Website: macys
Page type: delivery-shipping
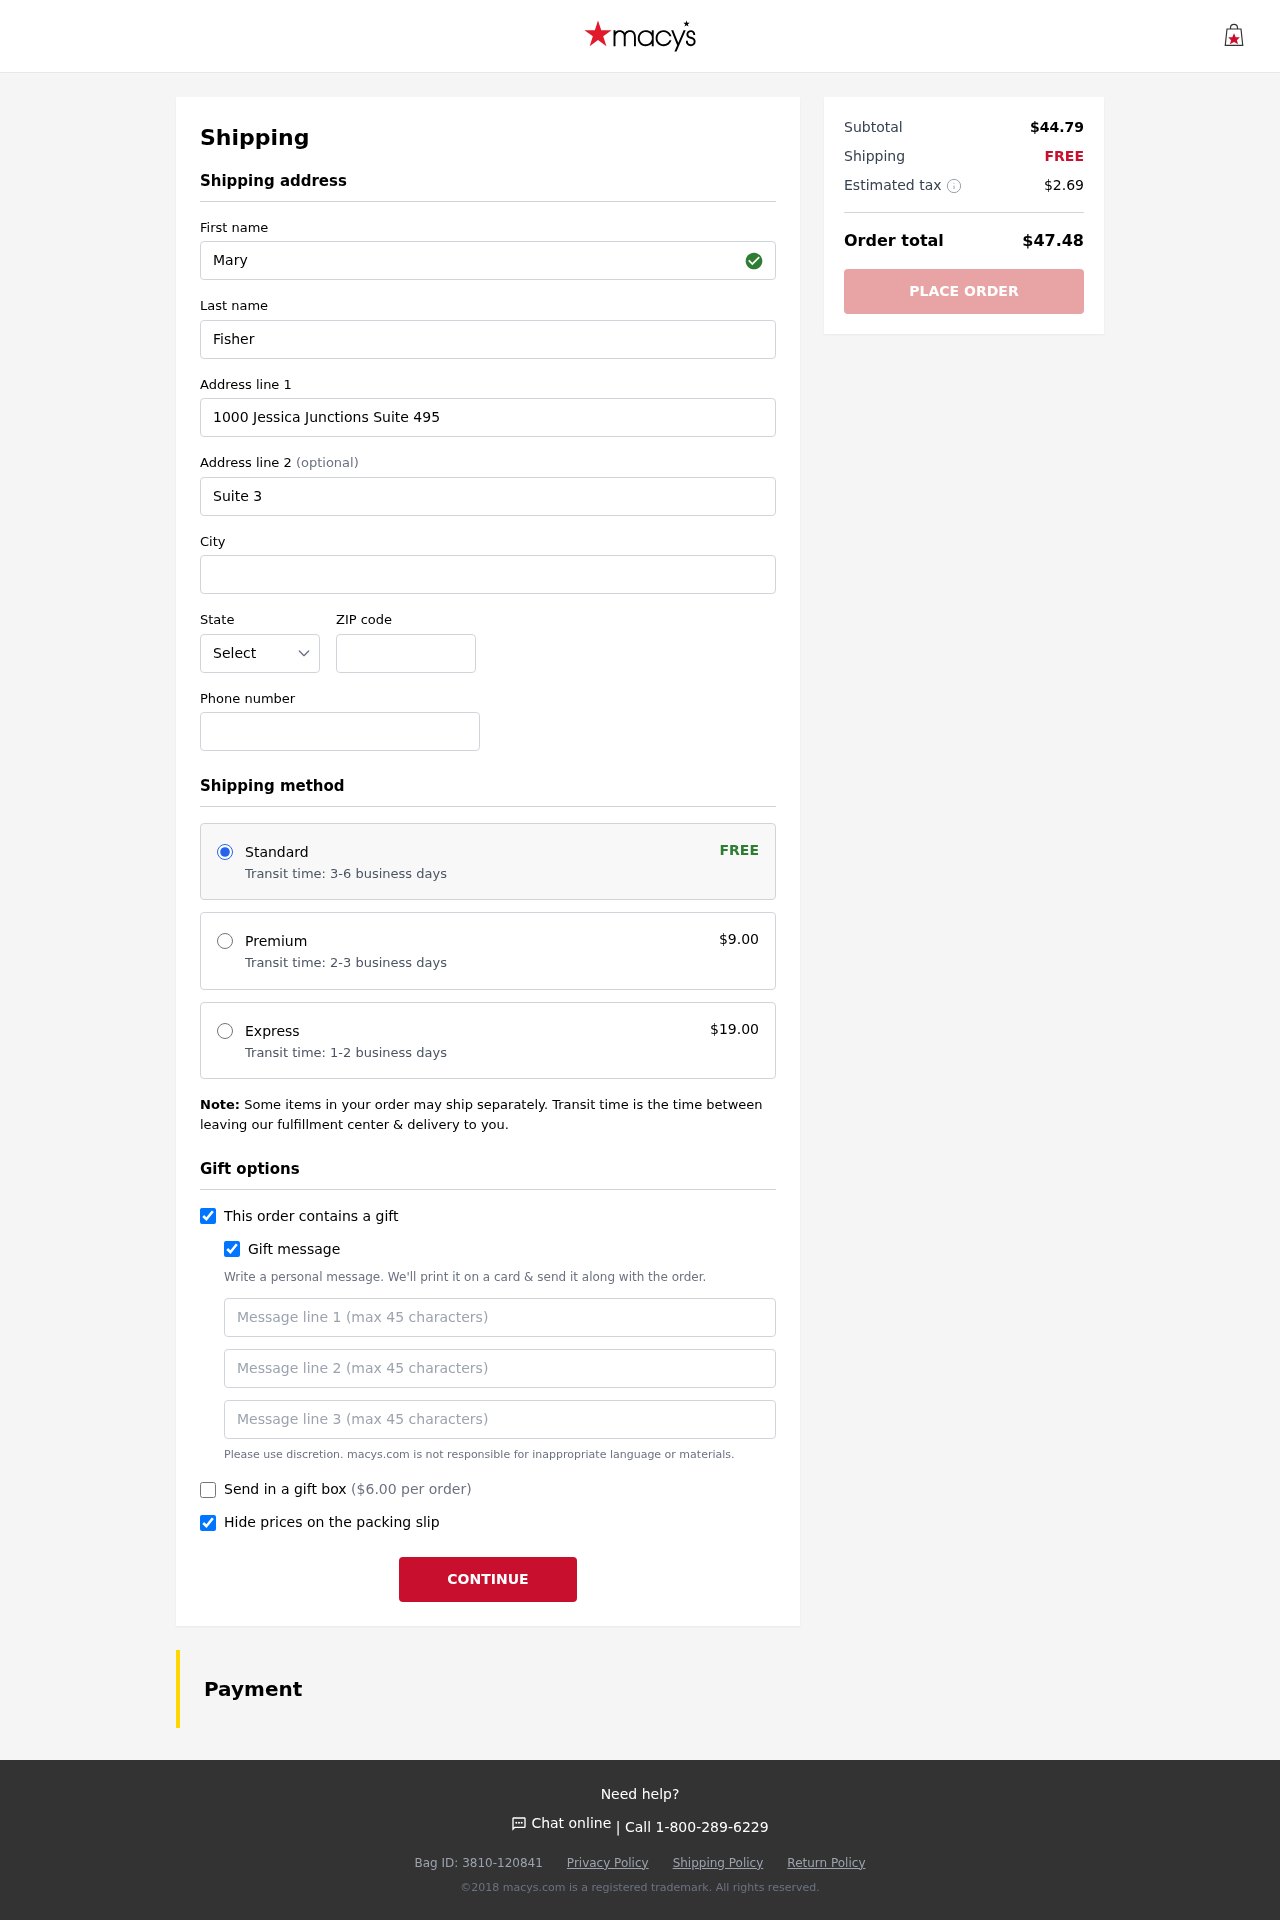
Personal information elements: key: PII_STATE_ABBR
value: IN
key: PII_FIRSTNAME
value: Mary
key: PII_LASTNAME
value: Fisher
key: PII_STREET
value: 1000 Jessica Junctions Suite 495
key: PII_STREET2
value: Suite 345
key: PII_CITY
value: Gonzalezville
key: PII_POSTCODE
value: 39894
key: PII_PHONE
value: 9464519463
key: PII_GIFT_MESSAGE
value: Hey Elizabeth, I saw these stunning sandals and immediately thought of you! I know how much you love adding a little sparkle to your outfits, and I hope they bring you as much joy as you bring to all of us. Enjoy!  Mary
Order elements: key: ORDER_SHIPPING_STANDARD
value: Transit time: 3-6 business days
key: ORDER_SHIPPING_COST
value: FREE
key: ORDER_SHIPPING_PREMIUM
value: Transit time: 2-3 business days
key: ORDER_SHIPPING_PREMIUM_PRICE
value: $9.00
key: ORDER_SHIPPING_EXPRESS
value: Transit time: 1-2 business days
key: ORDER_SHIPPING_EXPRESS_PRICE
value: $19.00
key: ORDER_GIFT_BOX_PRICE
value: ($6.00 per order)
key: ORDER_SUBTOTAL
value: $44.79
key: ORDER_SHIPPING_COST2
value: FREE
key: ORDER_TAX
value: $2.69
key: ORDER_TOTAL
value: $47.48